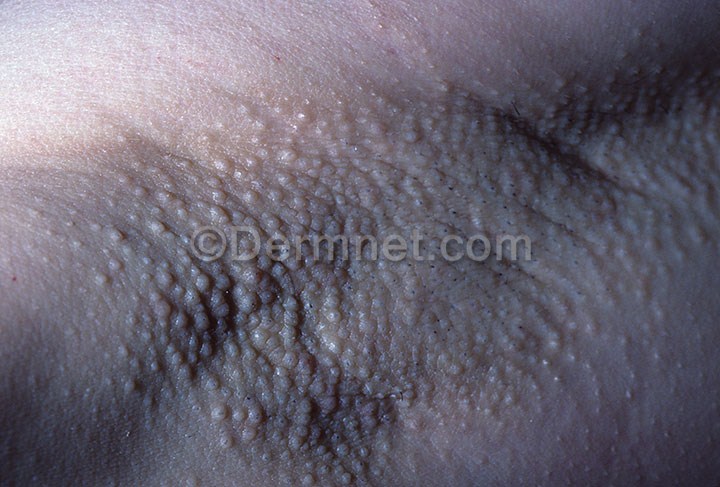
Disease: Acne and Rosacea Photos